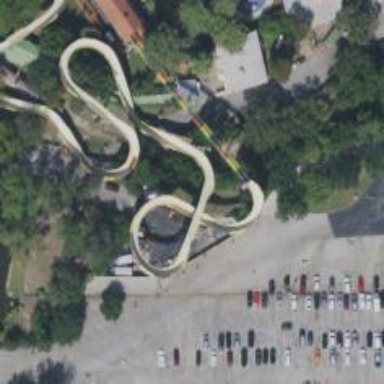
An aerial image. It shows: Bridge leading to roller coaster attraction.